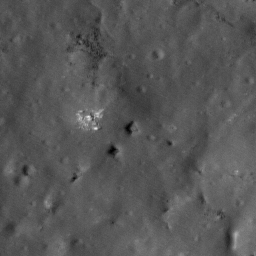
Pit: Lalande 5a
Host crater: Lalande
Host type: impact_melt
Lunar coordinates: latitude -4.341, longitude 351.423